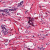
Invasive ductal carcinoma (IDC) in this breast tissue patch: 0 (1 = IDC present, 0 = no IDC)